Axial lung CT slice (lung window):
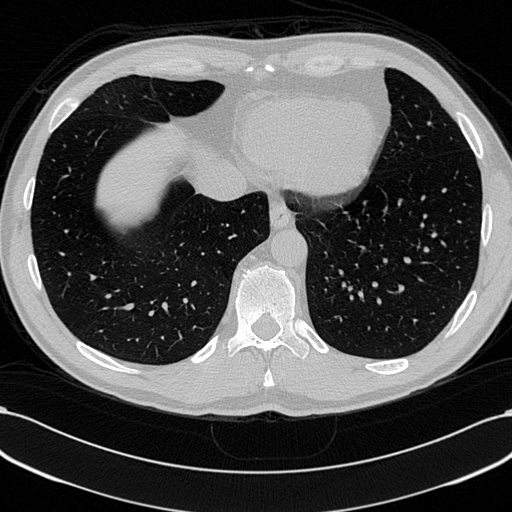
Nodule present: no